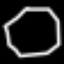
Label: octagon